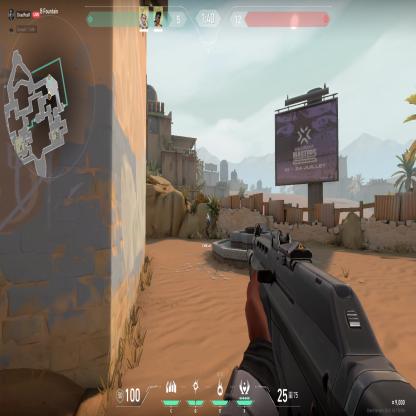
Label: teammate